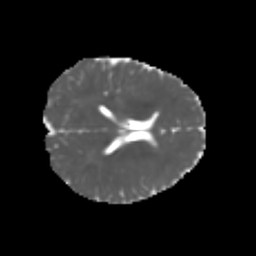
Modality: MD
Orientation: axial
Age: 7
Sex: male
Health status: healthy